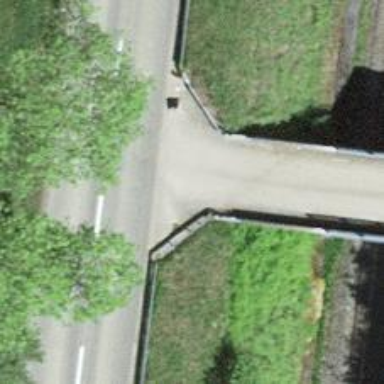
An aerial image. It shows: Well-maintained track road with grade 1 tracktype.